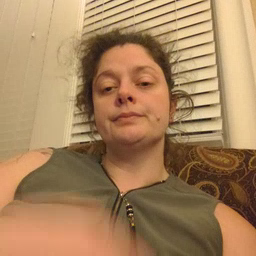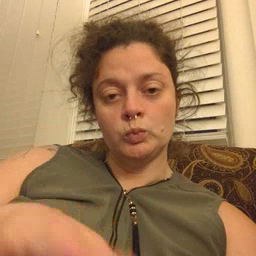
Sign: into